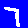
Digit: 7